Question: I'm learning struts 2 from <URL>. I've written a simple Hello world type struts 2 web application. It just shows an success page or error page. I've done everything instructed in the tutorial, but unfortunately the page is not loading. Following is the project explorer.

I've edited web.xml file like below.
'''
<?xml version="1.0" encoding="UTF-8"?>
<web-app xmlns:xsi="http://www.w3.org/2001/XMLSchema-instance" xmlns="http://java.sun.com/xml/ns/javaee" xsi:schemaLocation="http://java.sun.com/xml/ns/javaee http://java.sun.com/xml/ns/javaee/web-app_3_0.xsd" id="WebApp_ID" version="3.0">
<display-name>Struts 2 Web Application</display-name>
<filter>
<filter-name>struts2</filter-name>
<filter-class>org.apache.struts2.dispatcher.ng.filter.StrutsPrepareAndExecuteFilter</filter-class>
</filter>
<filter-mapping>
<filter-name>struts2</filter-name>
<url-pattern>/*</url-pattern>
</filter-mapping>
</web-app>
'''
According to the tutorial, above web.xml configuration handovers the whole request response process to struts. I've configured struts.xml file like following.
'''
<?xml version="1.0" encoding="UTF-8"?>
<!DOCTYPE struts PUBLIC
"-//Apache Software Foundation//DTD Struts Configuration 2.3//EN"
"http://struts.apache.org/dtds/struts-2.3.dtd">
<struts>
<package name="default" extends="struts-default">
<action name="getTutorial" class="action.TutorialAction">
<result name="success">/success.jsp</result>
<result name="failure">/error.jsp</result>
</action>
</package>
</struts>
'''
I've written 'action.TutorialAction' class like following.
'''
package action;
public class TutorialAction {
public String execute(){
System.out.println("Hello From execute");
return "success";
}
}
'''
After running the project under Tomcat 7, the url "<URL>" should load success.jsp page. But it's showing 404 error.
success.jsp page is just a .jsp page.
'''
<%@ page language="java" contentType="text/html; charset=ISO-8859-1"
pageEncoding="ISO-8859-1"%>
<!DOCTYPE html PUBLIC "-//W3C//DTD HTML 4.01 Transitional//EN" "http://www.w3.org/TR/html4/loose.dtd">
<html>
<head>
<meta http-equiv="Content-Type" content="text/html; charset=ISO-8859-1">
<title>Insert title here</title>
</head>
<body>
Success Page
</body>
</html>
'''
I'm clueless why it's not running. I've been banging my head to solve it for a week and at last it just no hope :( . Help me please, Thanks in advance.
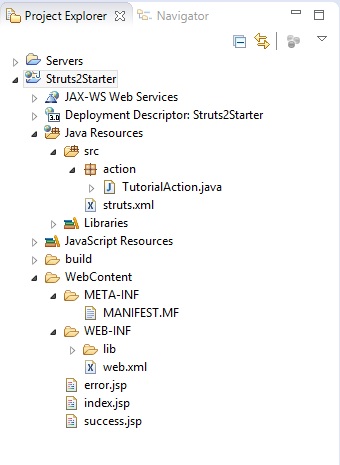
Answer: <URL>.